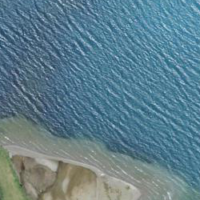
EUNIS habitat code: 14
Species observed at this site:
Caltha palustris